Question: I have seen many places where angular js uses triple equals sign '===' to compare two elements why not 2 equals'==' . I am just wondering is there any specific reason for that ?
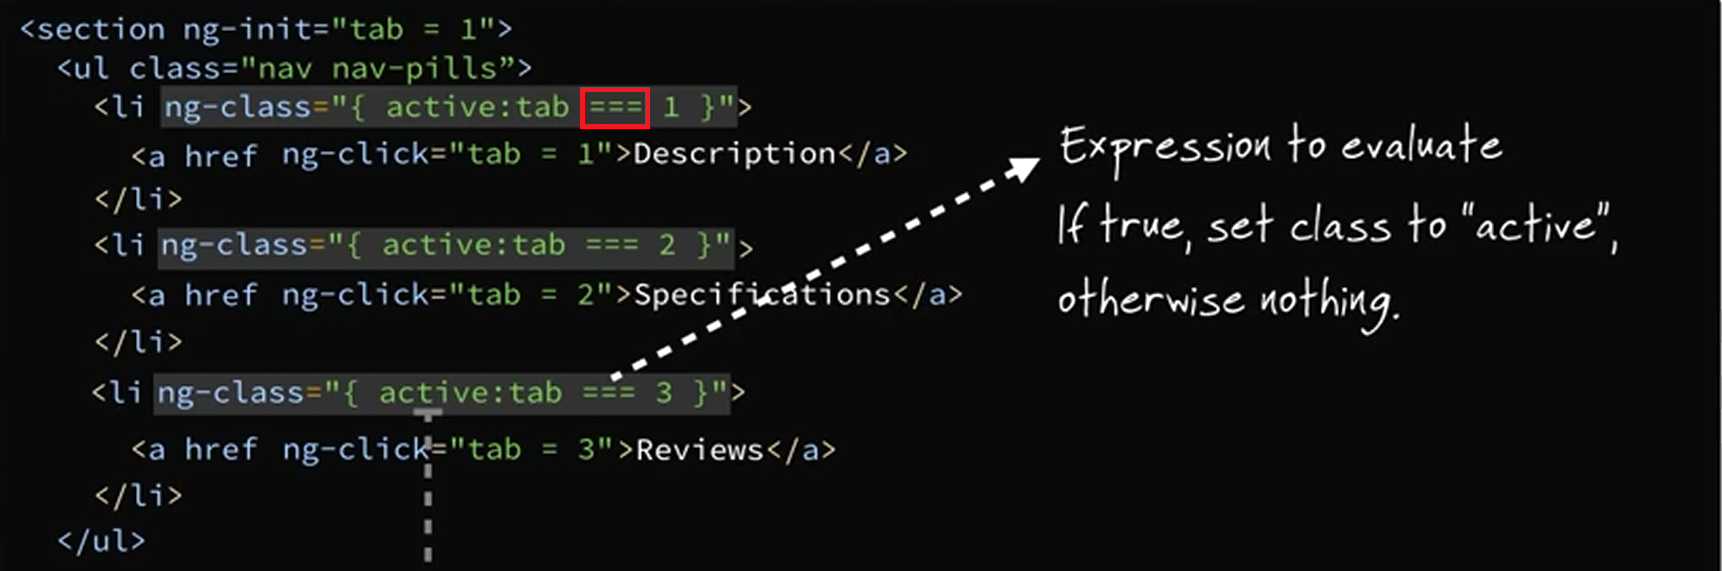
Answer: The '===' operator checks value and type while the '==' operator only checks value, simple example
'''
1 == "1" -> true
1 === "1" -> false (types are not equal)
'''
Sometimes you want to use this strict comparison, especially when checking a boolean value.
'''
1 == true -> true
1 === true -> false (types are not equal)
'''